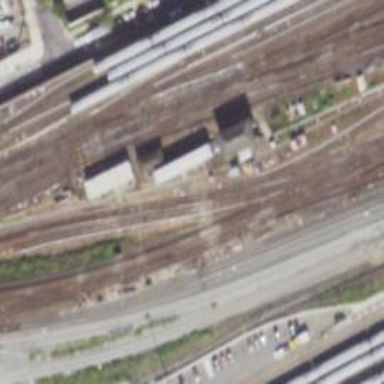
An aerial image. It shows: Electrified rail railway.